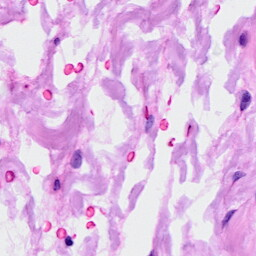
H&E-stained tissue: Ovarian